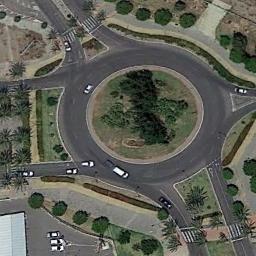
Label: roundabout